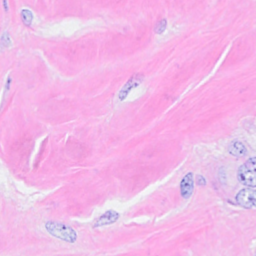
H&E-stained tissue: Breast